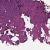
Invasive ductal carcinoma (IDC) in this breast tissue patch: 0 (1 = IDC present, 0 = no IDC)